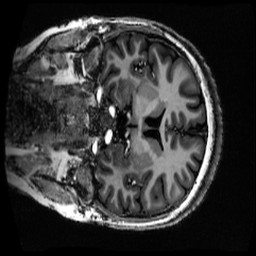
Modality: MP2RAGE
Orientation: coronal
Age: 20
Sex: female
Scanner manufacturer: siemens
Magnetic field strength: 6.98 T
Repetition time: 6 s
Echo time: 0.00283 s